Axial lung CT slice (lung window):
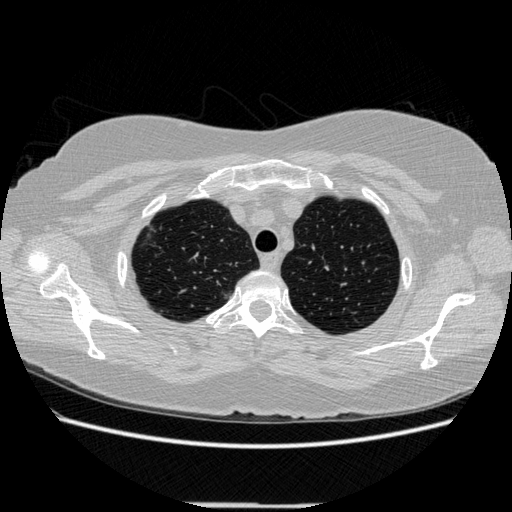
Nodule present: no